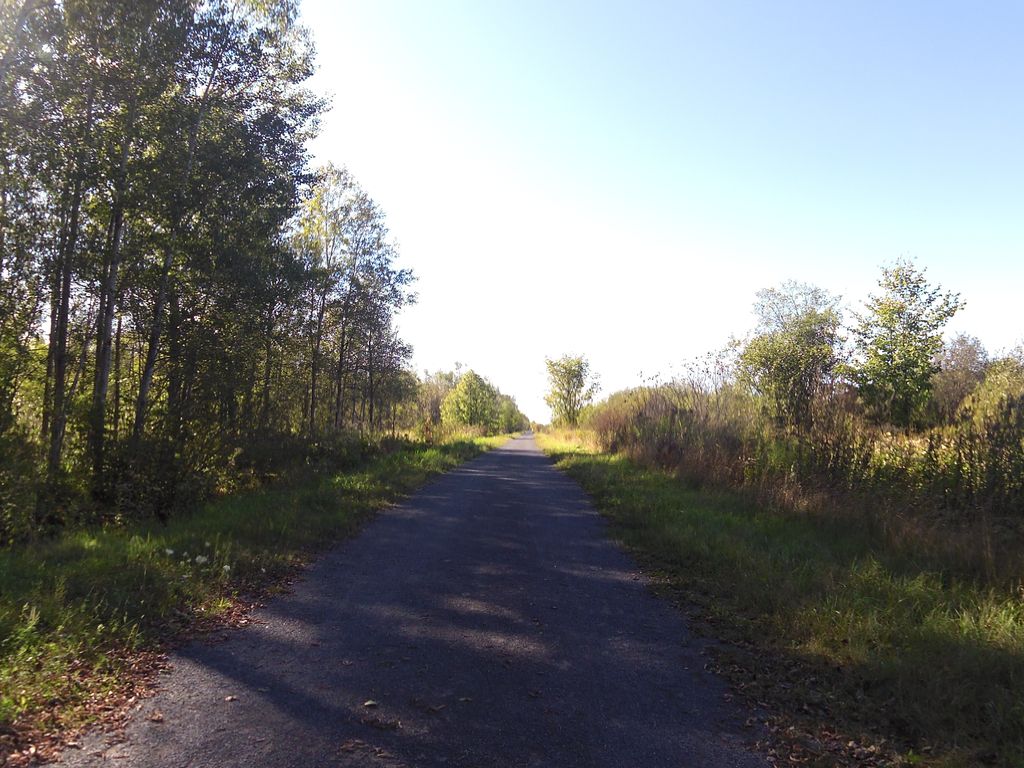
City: ottawa-gatineau